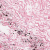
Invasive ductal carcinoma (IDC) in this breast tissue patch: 0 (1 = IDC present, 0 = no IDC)